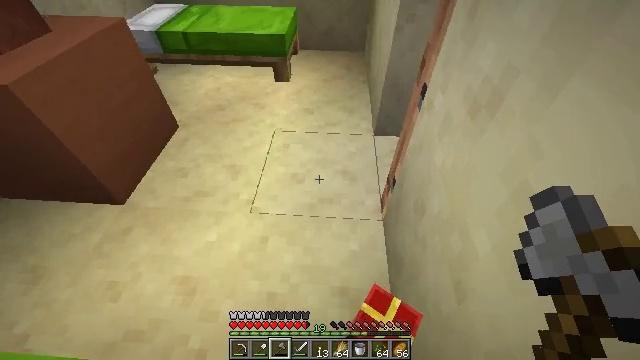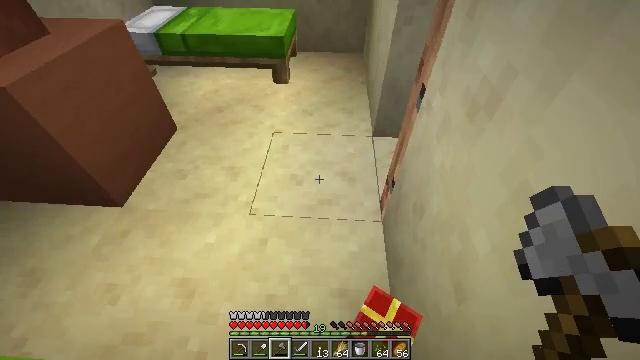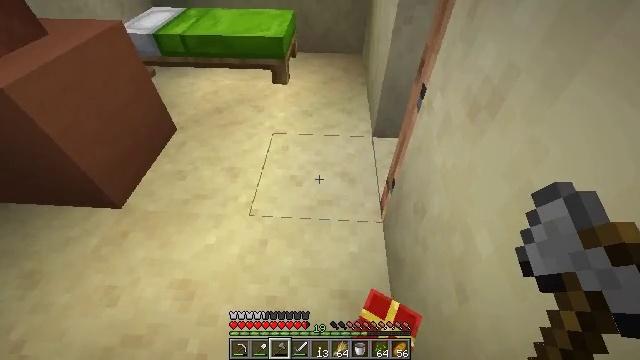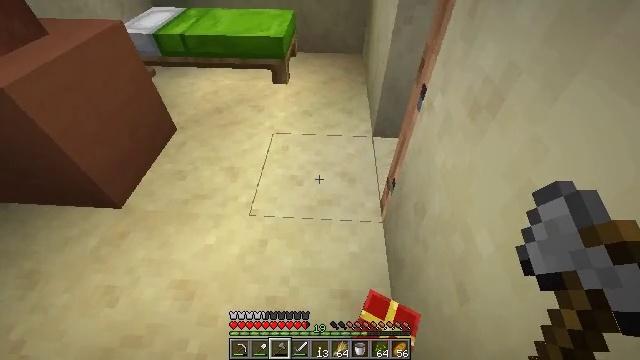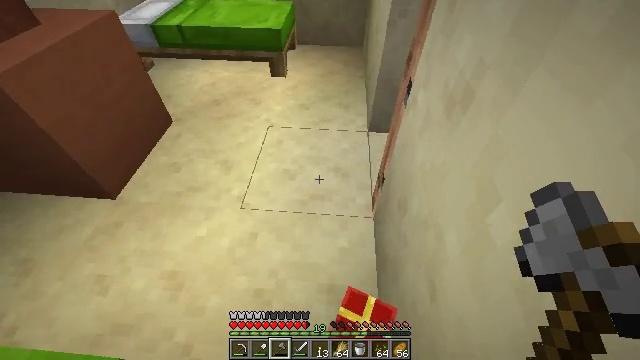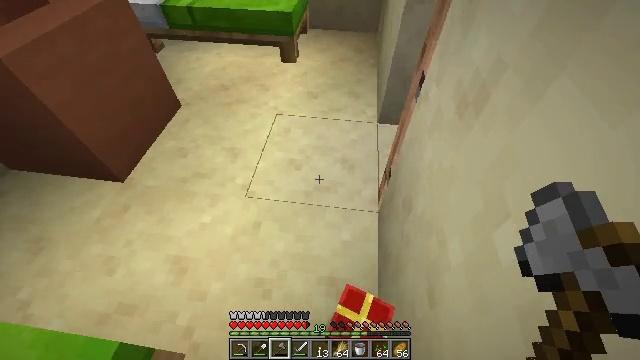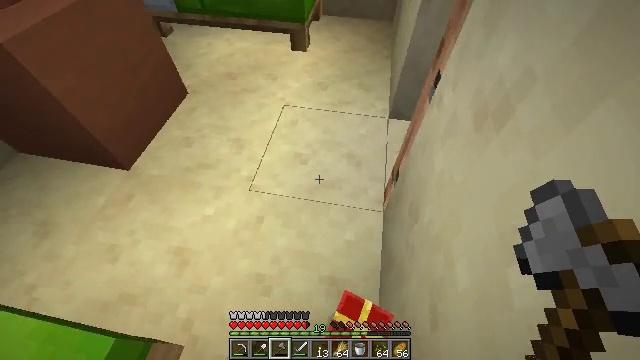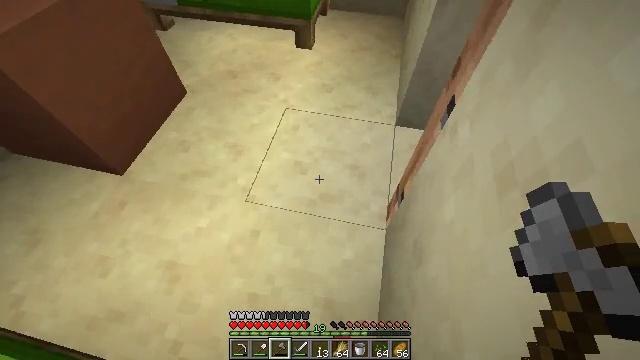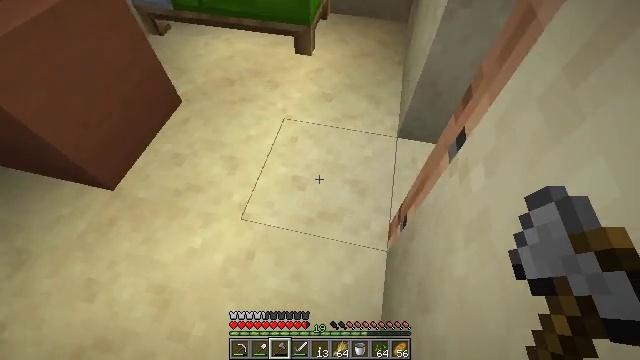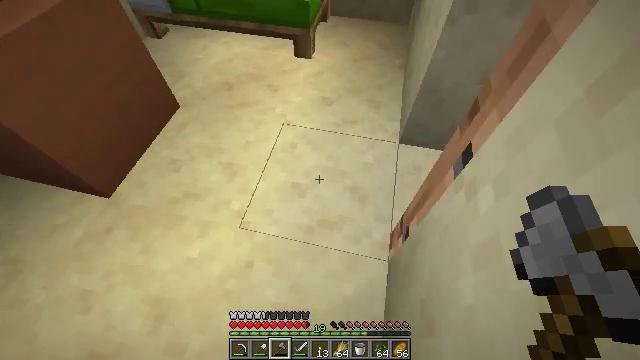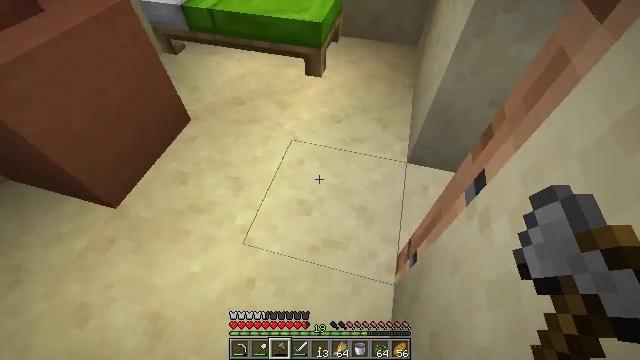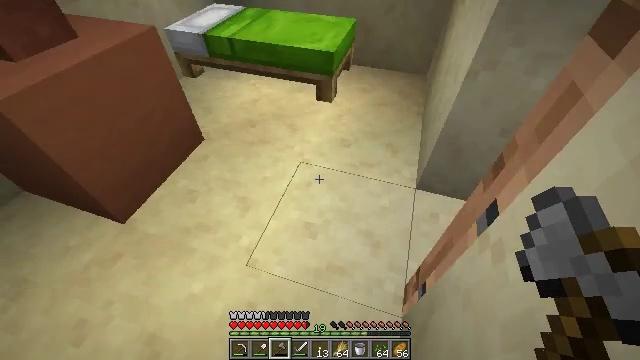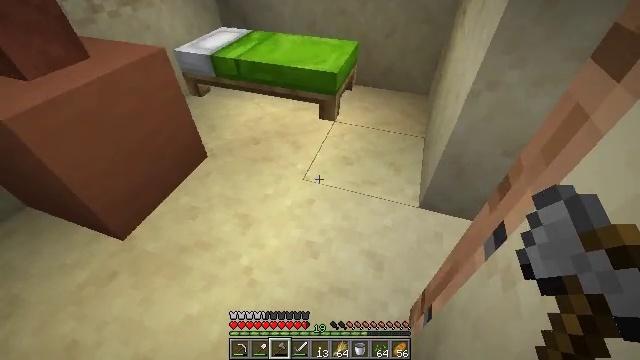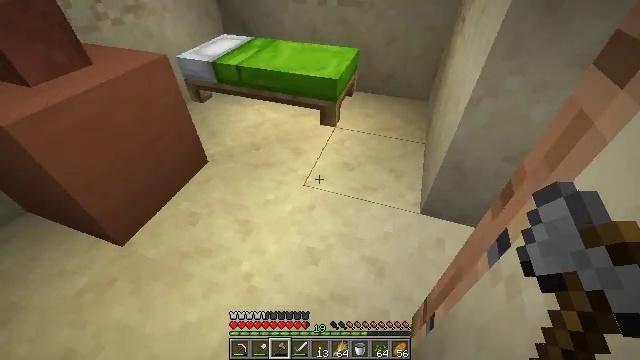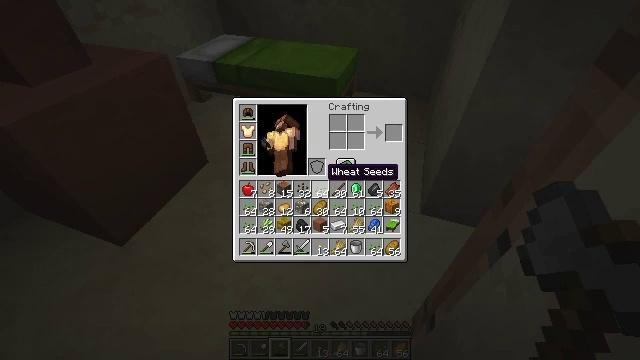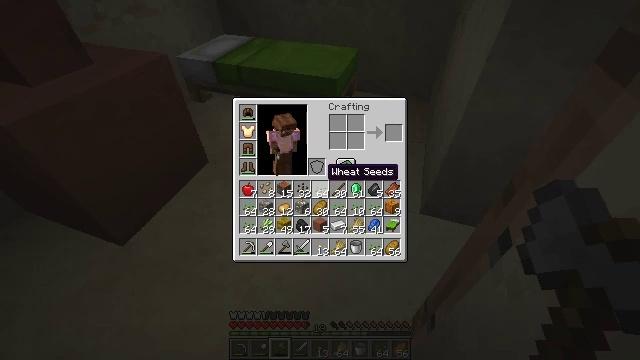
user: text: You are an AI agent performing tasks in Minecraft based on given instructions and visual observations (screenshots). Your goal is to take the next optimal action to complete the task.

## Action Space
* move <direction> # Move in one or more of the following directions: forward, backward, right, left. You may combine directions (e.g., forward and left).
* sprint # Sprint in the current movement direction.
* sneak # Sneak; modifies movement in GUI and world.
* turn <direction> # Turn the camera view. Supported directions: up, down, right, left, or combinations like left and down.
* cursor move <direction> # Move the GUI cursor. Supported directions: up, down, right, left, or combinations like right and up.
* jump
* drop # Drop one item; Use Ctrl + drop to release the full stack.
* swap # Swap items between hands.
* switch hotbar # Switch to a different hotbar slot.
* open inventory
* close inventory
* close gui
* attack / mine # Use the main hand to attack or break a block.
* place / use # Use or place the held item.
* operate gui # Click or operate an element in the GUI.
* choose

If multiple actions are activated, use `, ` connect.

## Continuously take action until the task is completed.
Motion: motion action
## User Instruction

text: Drop terracotta.
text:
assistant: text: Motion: no_op
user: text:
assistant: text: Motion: no_op
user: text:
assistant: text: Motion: no_op
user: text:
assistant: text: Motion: move right, turn left and down
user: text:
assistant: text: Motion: move forward and move right, turn left and down
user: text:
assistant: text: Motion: move forward and move right, turn left and down
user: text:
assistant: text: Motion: move forward, turn left and down
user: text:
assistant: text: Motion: no_op
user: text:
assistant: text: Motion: no_op
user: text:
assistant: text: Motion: turn left and up
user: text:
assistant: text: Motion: turn left and up
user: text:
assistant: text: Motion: turn up
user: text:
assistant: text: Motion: turn up
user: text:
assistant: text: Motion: open inventory
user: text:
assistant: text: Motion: open inventory
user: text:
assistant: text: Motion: open inventory
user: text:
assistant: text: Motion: open inventory
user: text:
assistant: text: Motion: no_op
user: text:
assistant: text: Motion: no_op
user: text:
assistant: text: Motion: cursor move right
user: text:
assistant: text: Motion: cursor move right
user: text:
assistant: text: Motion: cursor move right
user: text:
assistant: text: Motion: no_op
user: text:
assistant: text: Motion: no_op
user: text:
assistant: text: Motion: no_op
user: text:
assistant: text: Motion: no_op
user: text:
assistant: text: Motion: no_op
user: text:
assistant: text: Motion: cursor move left
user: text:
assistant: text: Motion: no_op
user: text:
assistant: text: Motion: no_op